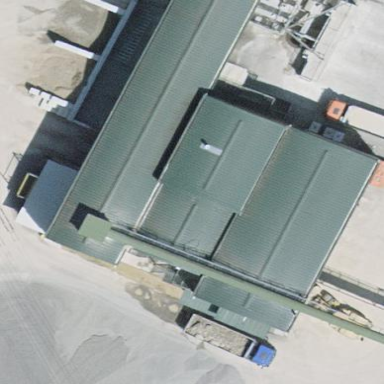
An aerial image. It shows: Industrial building.